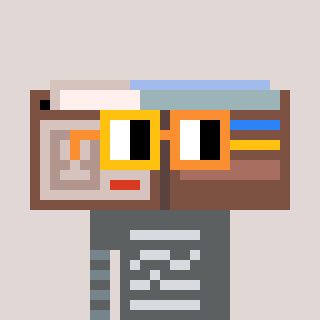
a pixel art character with square yellow and orange glasses, a wallet-shaped head and a darkpink-colored body on a warm background